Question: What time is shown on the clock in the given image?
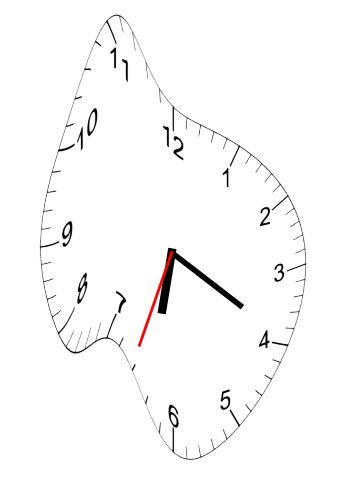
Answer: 06:19:33